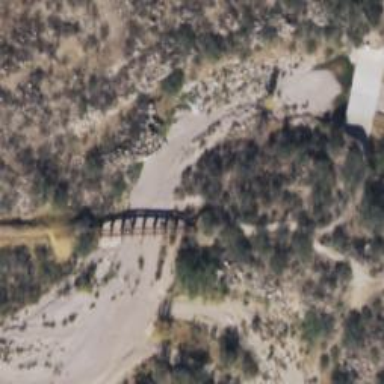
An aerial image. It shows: Image of abandoned railway on trestle bridge.